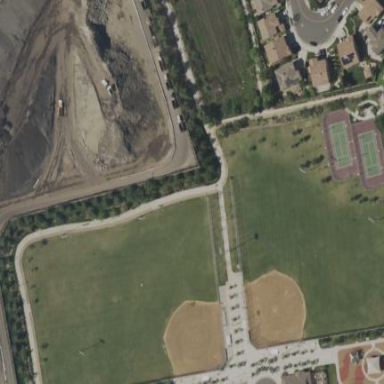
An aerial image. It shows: Grass pitch designed for baseball and softball.